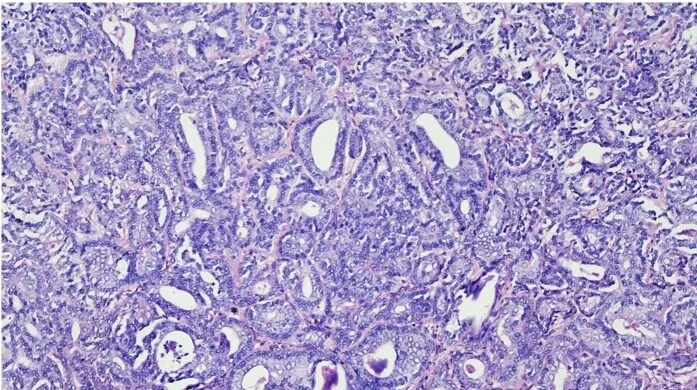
High power microscopy of a cellular area of the pleomorphic adenoma showing tubules and acinar structures lined by bilayered epithelium. (H&E, 200X).
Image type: pathology (h&e)